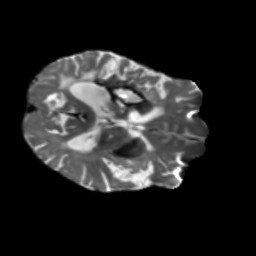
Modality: T2w
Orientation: axial
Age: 58
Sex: male
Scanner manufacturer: siemens
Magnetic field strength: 3 T
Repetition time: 5.25 s
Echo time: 0.08 s